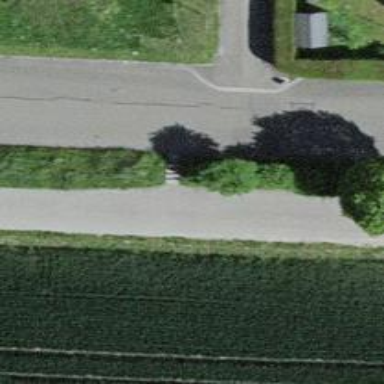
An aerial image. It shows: Road with steps.